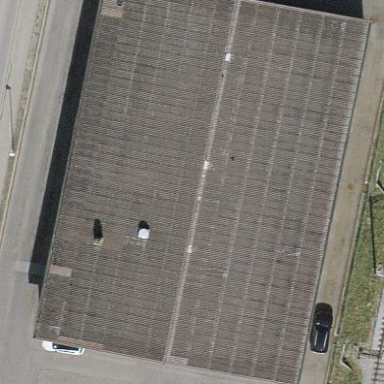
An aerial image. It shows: Garage.